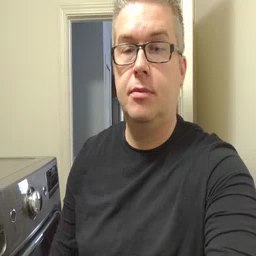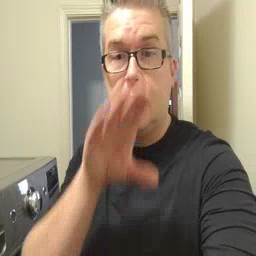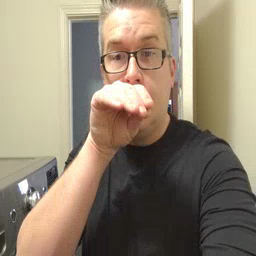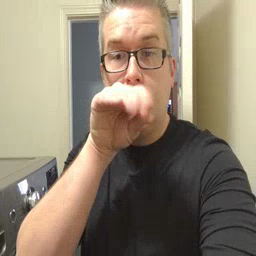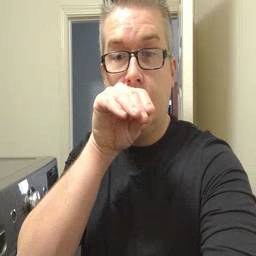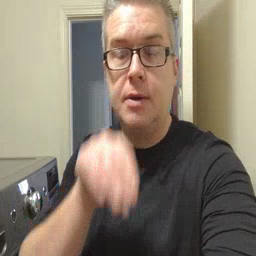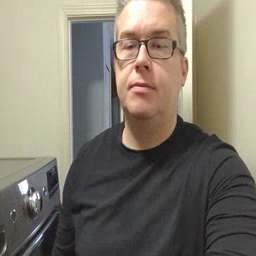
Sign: goose